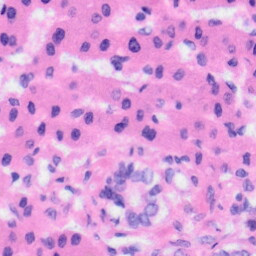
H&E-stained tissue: Liver